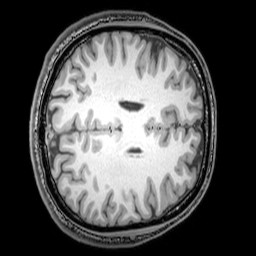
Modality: T1w
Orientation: axial
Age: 23
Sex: male
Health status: healthy
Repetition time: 0.081 s
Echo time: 0.037 s